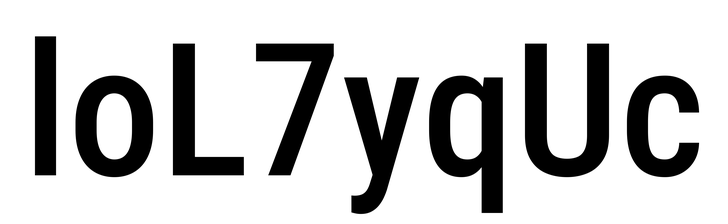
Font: Roboto_Condensed_Medium